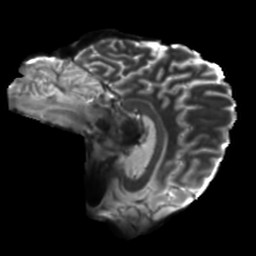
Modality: T2w
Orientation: sagittal
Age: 29
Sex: male
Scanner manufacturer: siemens
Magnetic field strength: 6.98 T
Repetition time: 7.776 s
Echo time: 0.076 s